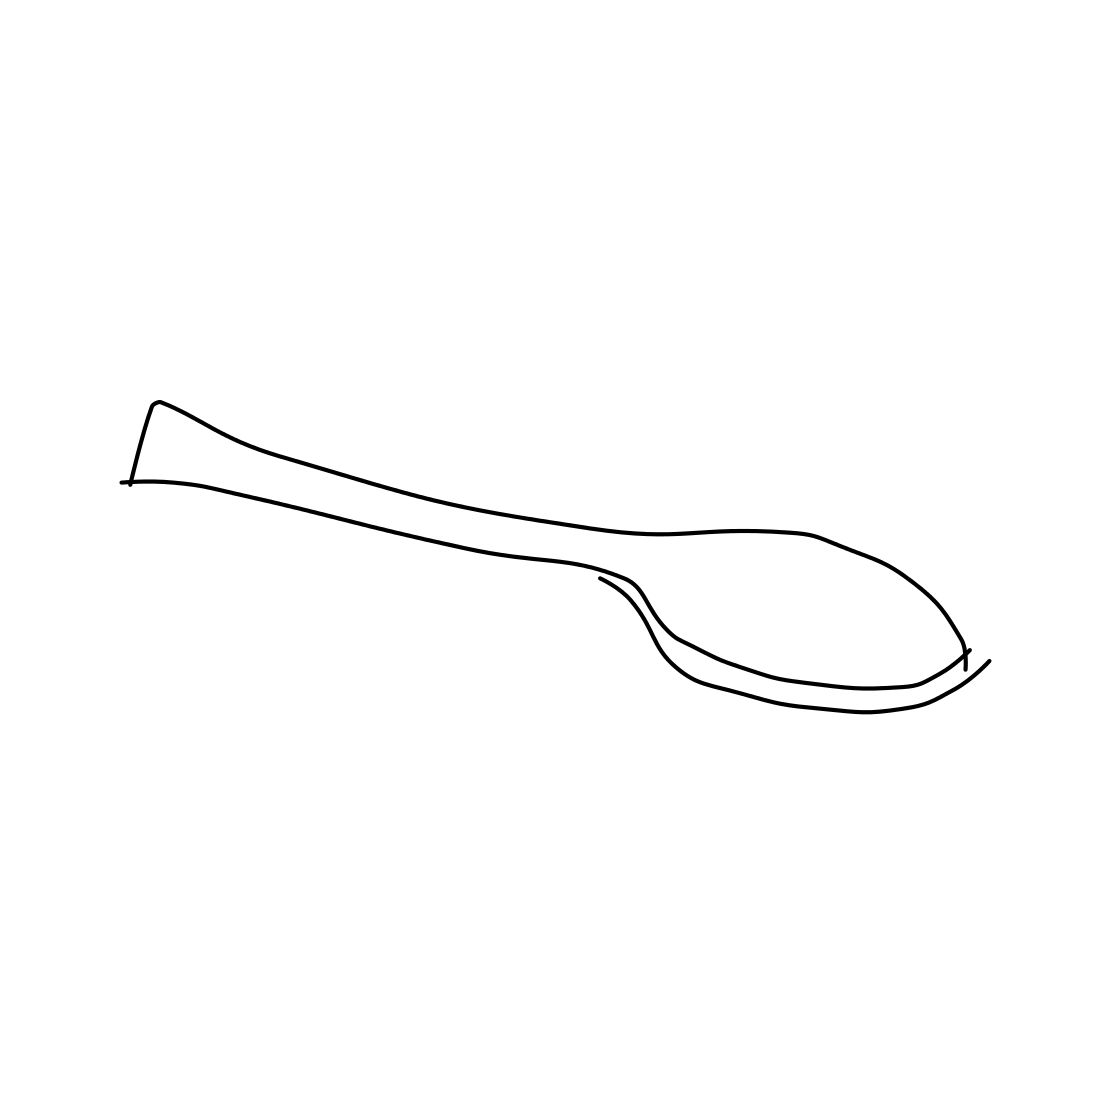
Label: spoon